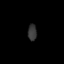
Tissue: lung
Cell type: Epithelial cells
Senescence score: 0.1916
Nuclear area (px): 140
Mean DAPI intensity: 54.271